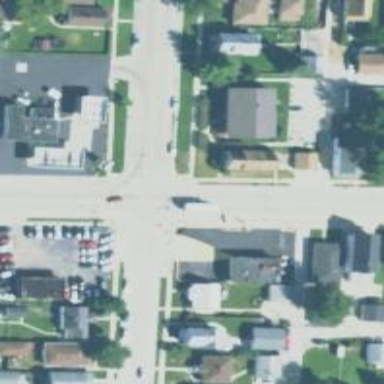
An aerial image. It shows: Marked road crossing.